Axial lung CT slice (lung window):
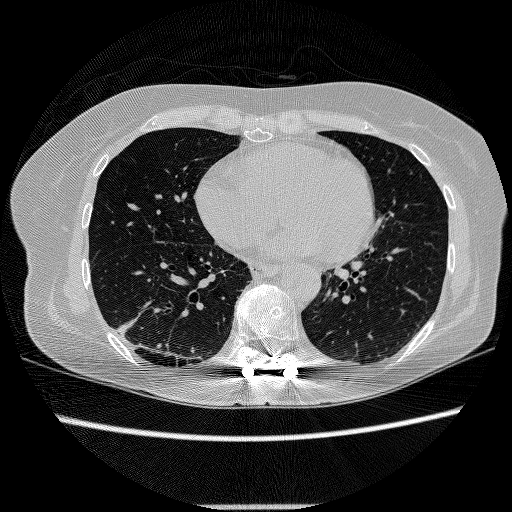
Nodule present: no